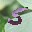
Label: 5